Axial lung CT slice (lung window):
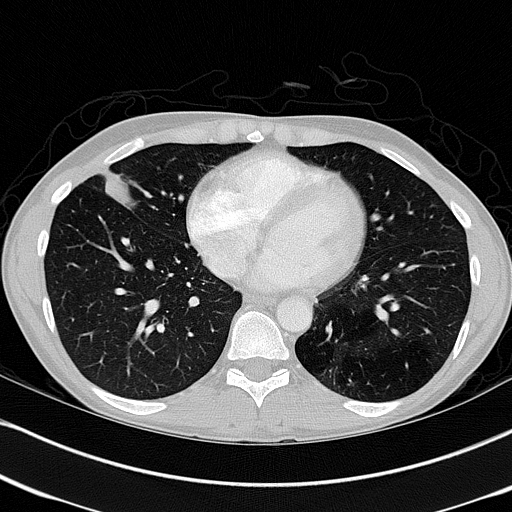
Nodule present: yes
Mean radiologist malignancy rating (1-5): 3